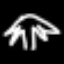
Label: palm tree